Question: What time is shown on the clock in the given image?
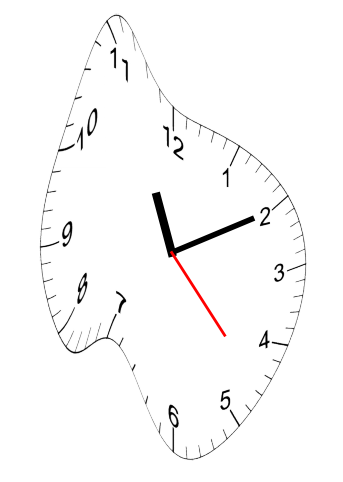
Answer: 11:10:23